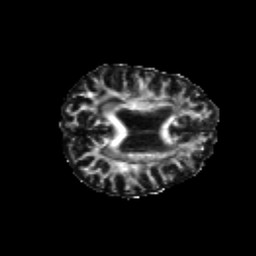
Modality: FA
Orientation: axial
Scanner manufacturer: siemens
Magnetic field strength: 3 T
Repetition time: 6.8 s
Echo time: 0.093 s